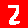
Digit: 2